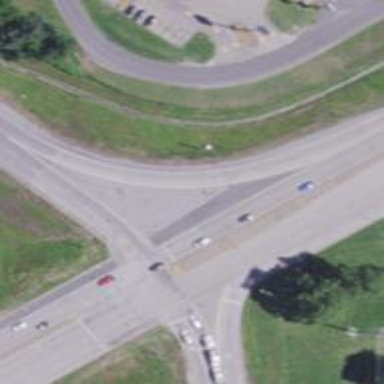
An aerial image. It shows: Trunk highway.